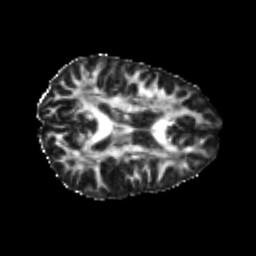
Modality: FA
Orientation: axial
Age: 20
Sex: female
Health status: healthy
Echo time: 0.074 s